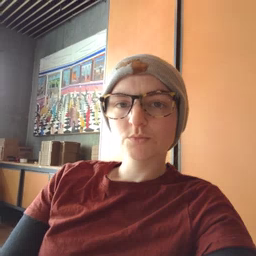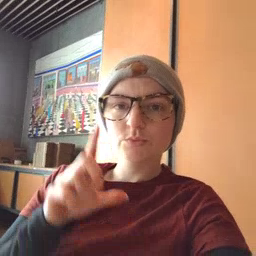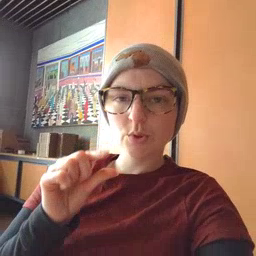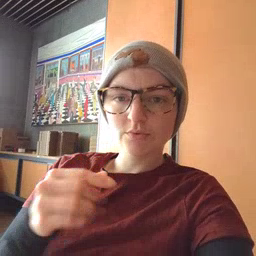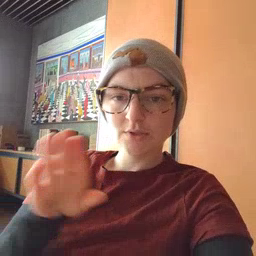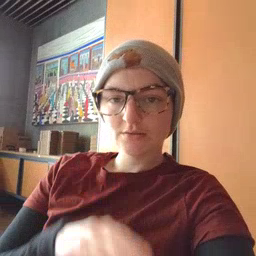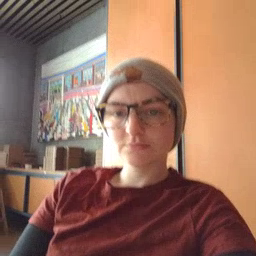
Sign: close